Interaction volume radius: 10 \u00c5
Interaction volume height: 30 \u00c5
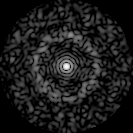
Disorder parameter: 0.8484